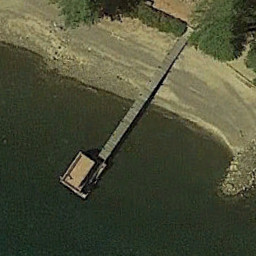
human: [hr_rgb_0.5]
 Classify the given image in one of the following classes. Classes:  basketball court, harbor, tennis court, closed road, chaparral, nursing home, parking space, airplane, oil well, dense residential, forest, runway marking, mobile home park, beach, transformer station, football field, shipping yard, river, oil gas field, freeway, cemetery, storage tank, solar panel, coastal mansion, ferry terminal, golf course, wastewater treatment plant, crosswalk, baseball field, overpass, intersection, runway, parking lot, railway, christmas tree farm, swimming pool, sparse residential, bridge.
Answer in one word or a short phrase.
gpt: ferry terminal